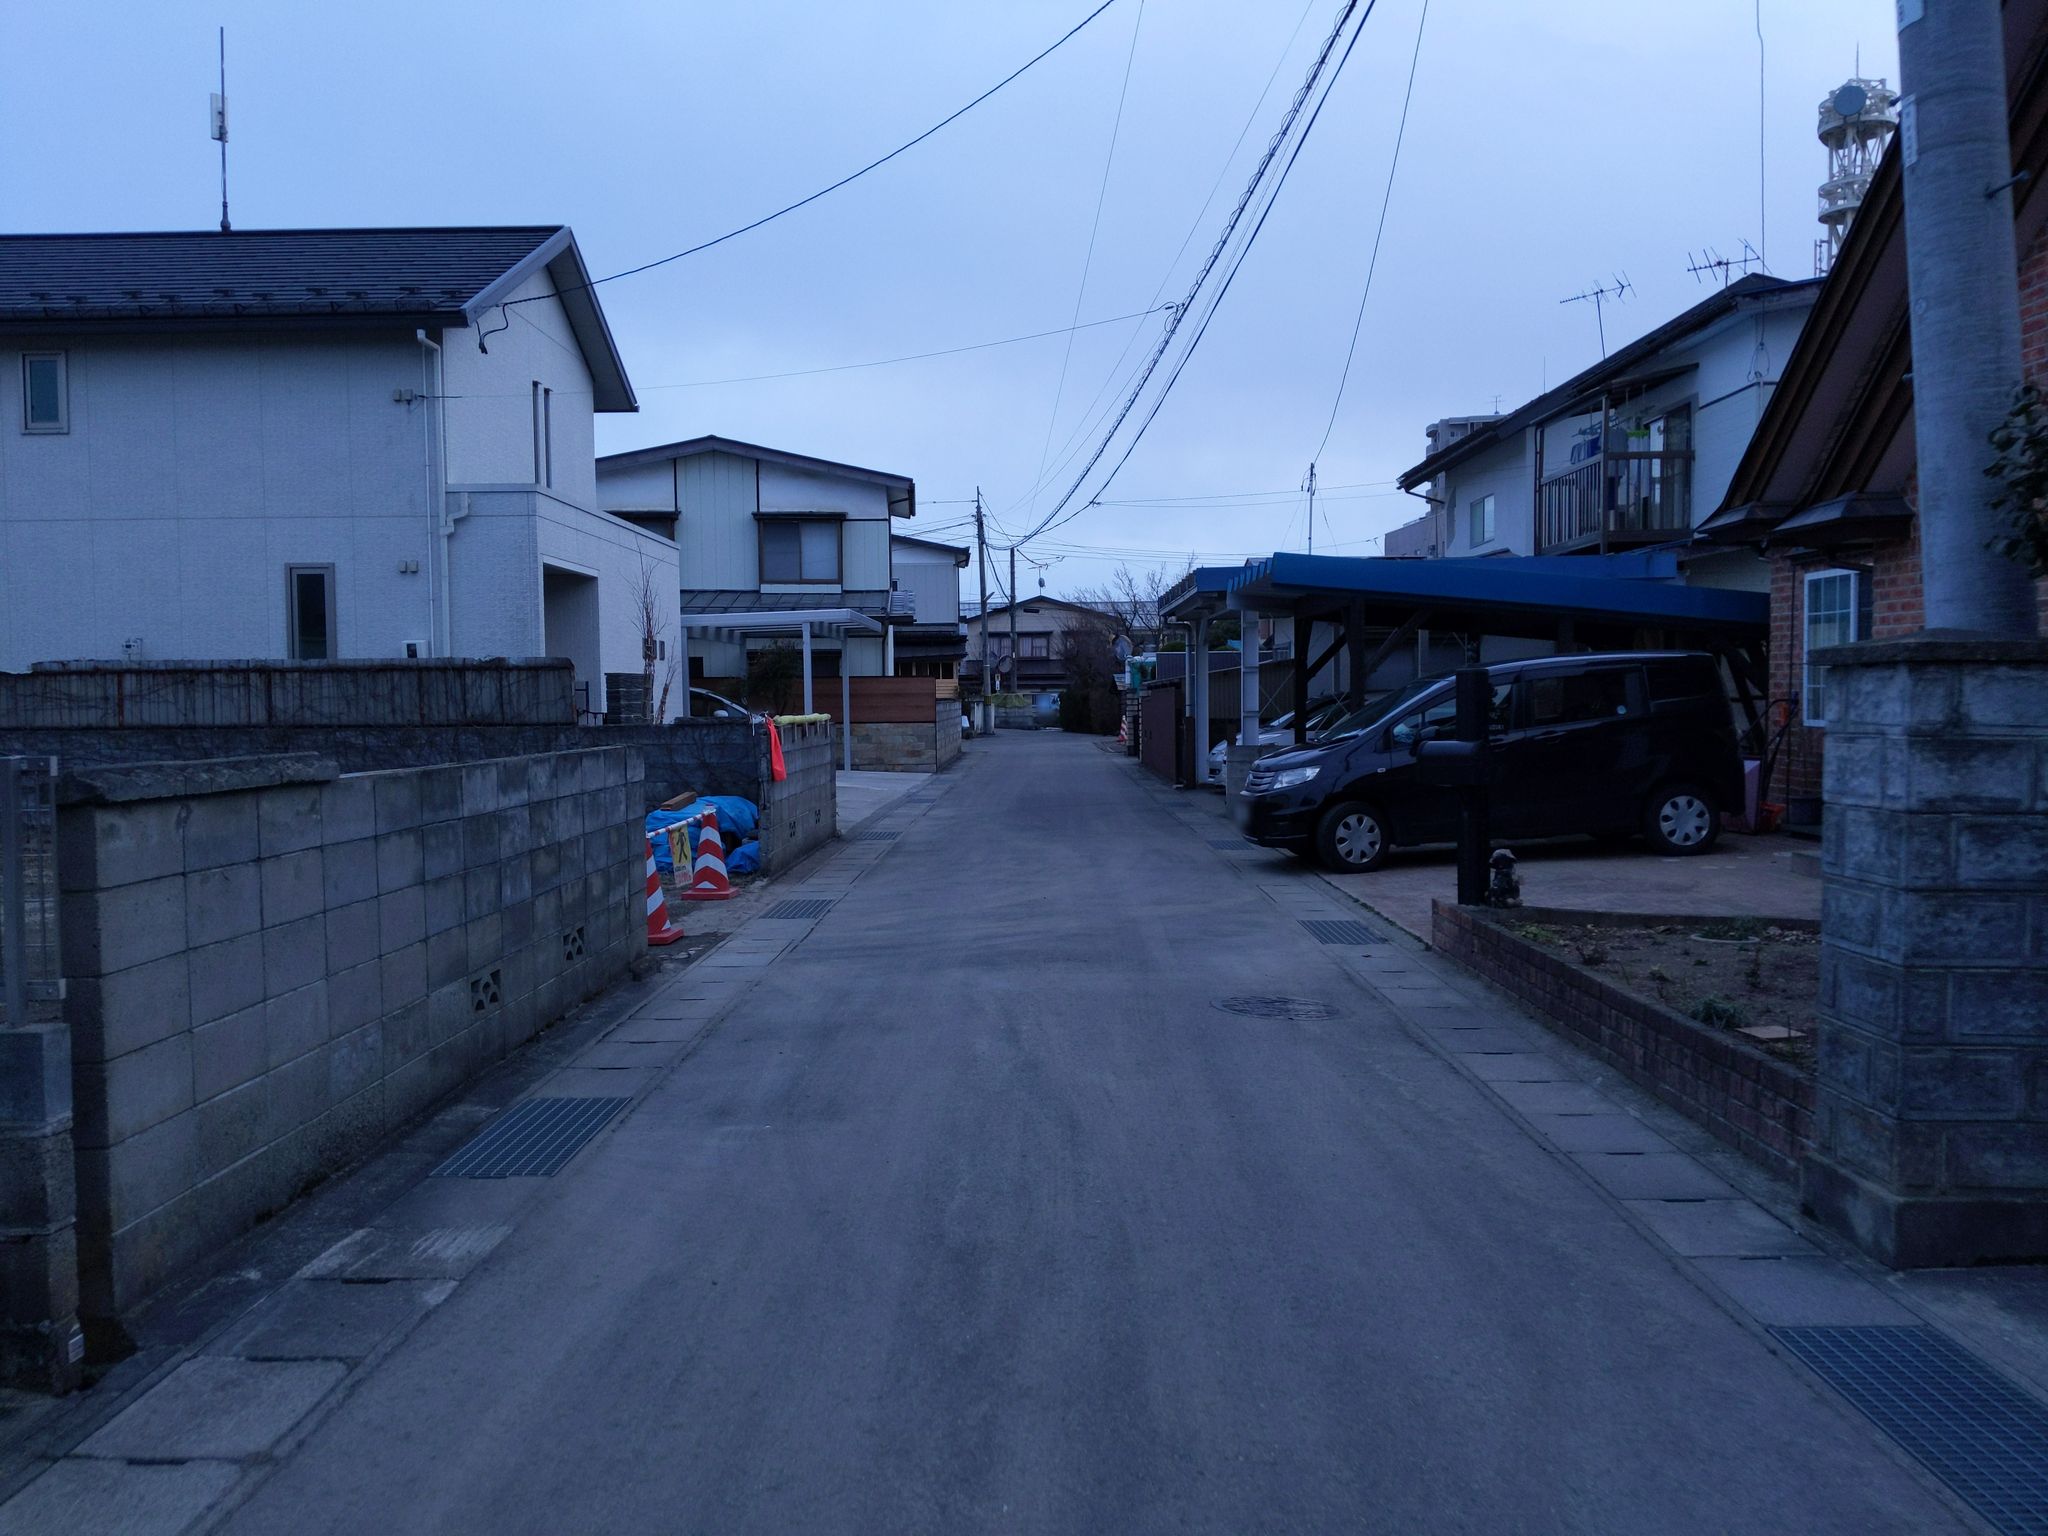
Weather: snowy
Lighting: dusk/dawn
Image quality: good
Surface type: driving surface
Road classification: steps, unclassified
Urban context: urban centre
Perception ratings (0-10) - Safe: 0.68, Lively: 4.11, Beautiful: 1.45, Boring: 6.28, Depressing: 5.17, Wealthy: 2.73